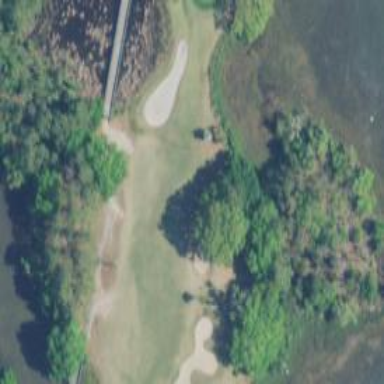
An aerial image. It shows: Area with grass used as rough in golf course.